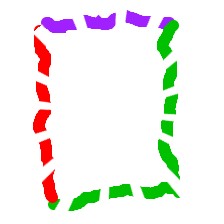
Shape: rectangle